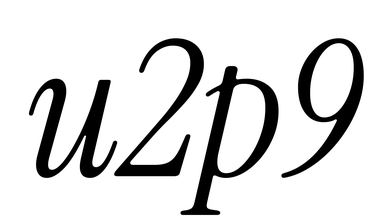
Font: InstrumentSerif-Italic